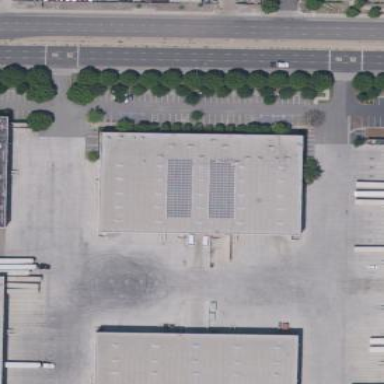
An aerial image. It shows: Industrial building.